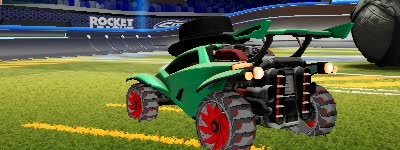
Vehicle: octane